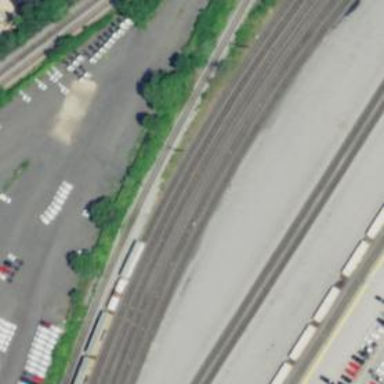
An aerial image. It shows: Railway siding with rails.